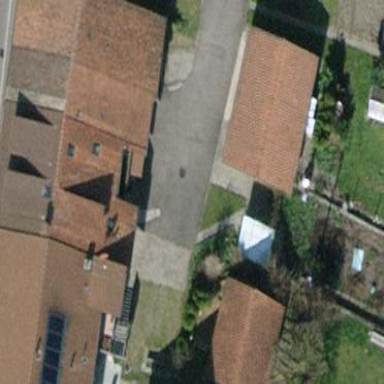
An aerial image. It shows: House with tiled roof.